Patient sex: F
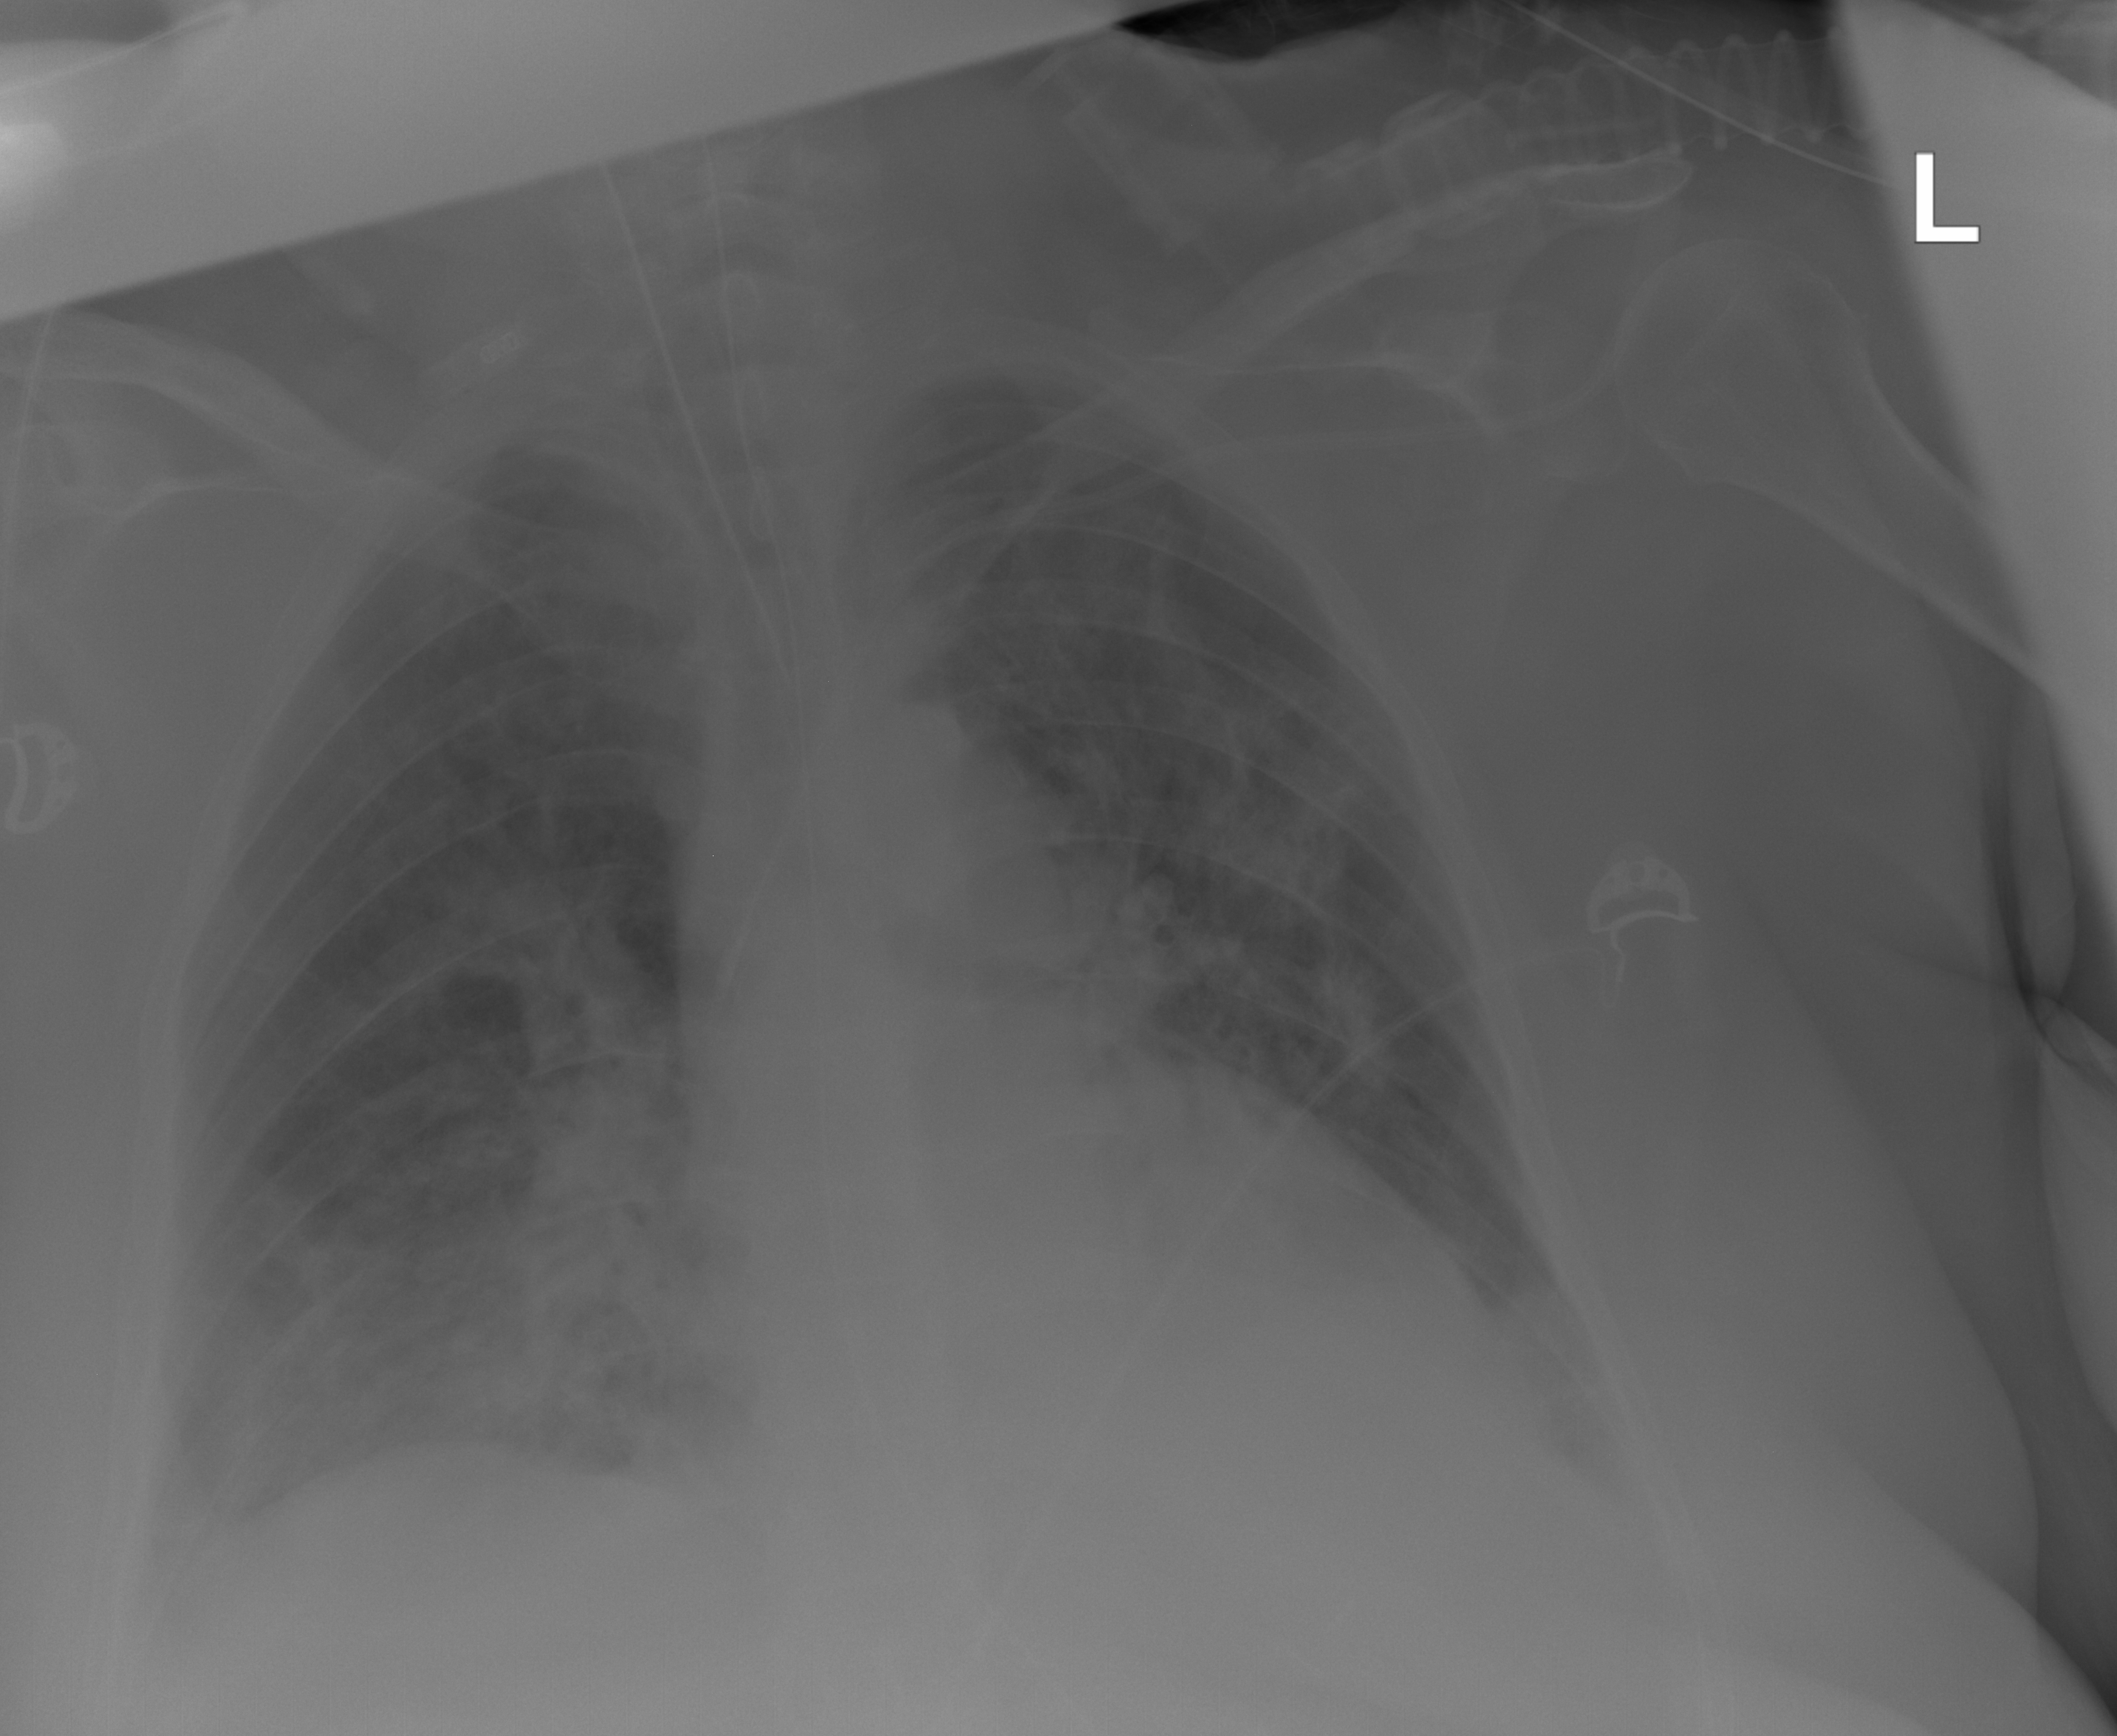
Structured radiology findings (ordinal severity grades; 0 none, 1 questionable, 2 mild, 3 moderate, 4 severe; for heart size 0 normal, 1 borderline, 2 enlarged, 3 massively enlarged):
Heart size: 2
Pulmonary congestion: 2
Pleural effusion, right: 2
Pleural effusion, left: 2
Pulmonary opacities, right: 3
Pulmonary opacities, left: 2
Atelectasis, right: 3
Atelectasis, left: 3